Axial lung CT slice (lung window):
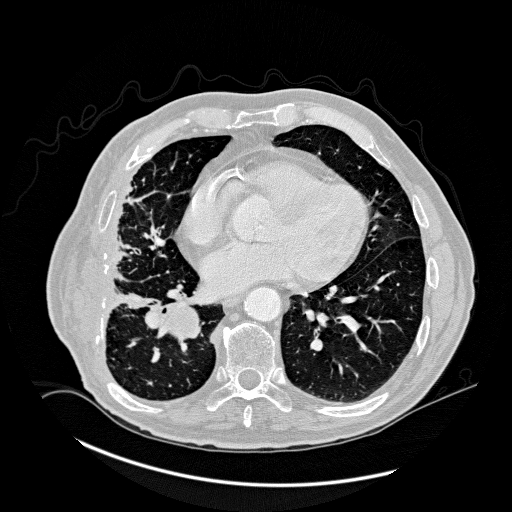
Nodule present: no